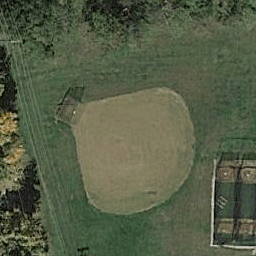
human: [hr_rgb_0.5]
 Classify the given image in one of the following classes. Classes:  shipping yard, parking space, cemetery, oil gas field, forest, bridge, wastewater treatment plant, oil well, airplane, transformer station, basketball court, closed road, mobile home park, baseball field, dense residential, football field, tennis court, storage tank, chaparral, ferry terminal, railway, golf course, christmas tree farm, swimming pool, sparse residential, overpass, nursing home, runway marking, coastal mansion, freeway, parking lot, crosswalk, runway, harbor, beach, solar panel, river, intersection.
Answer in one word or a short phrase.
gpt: baseball field